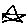
Label: star